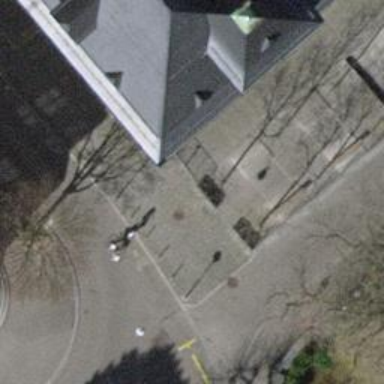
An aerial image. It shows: Bicycle parking area with wall loops for securing bikes.